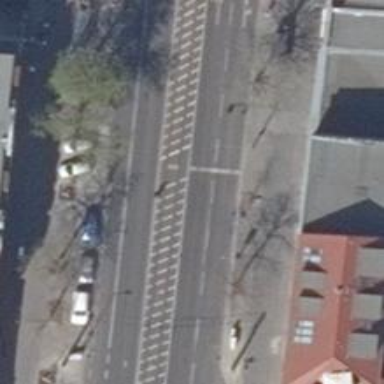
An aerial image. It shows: Road with traffic signals.